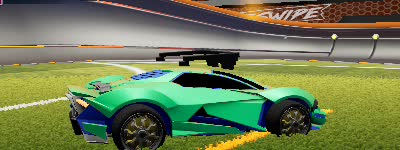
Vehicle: werewolf